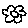
Label: flower